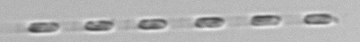
Label: Skeletonema